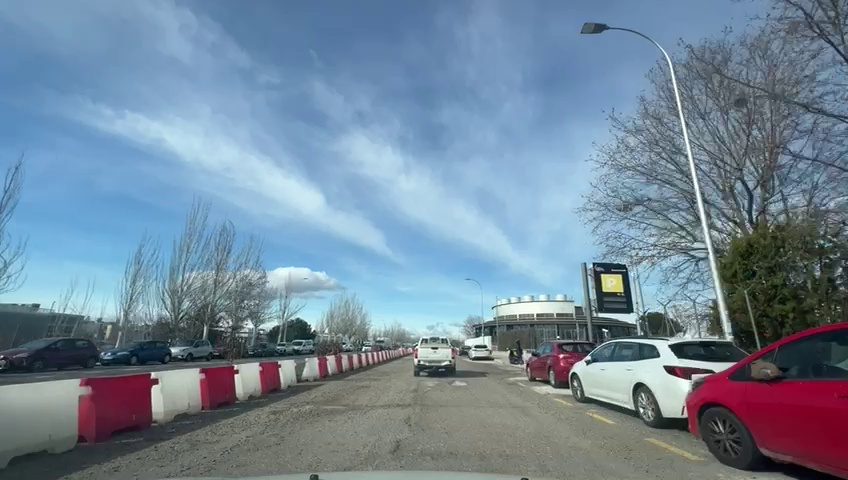
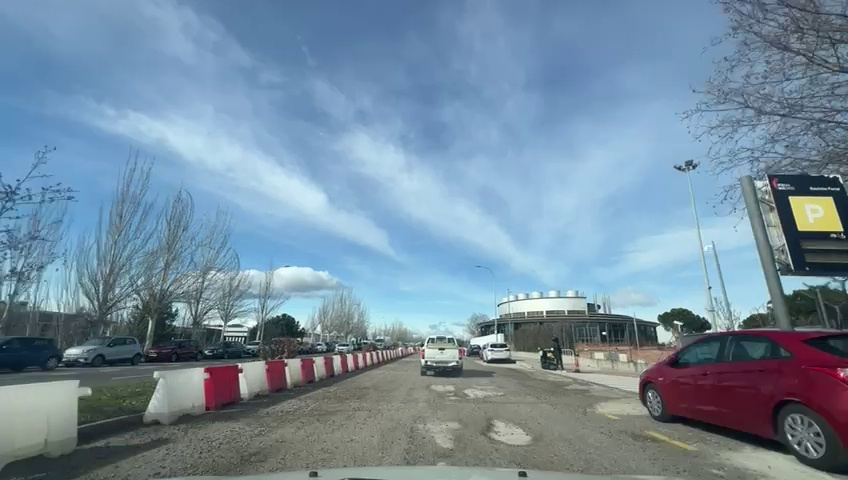
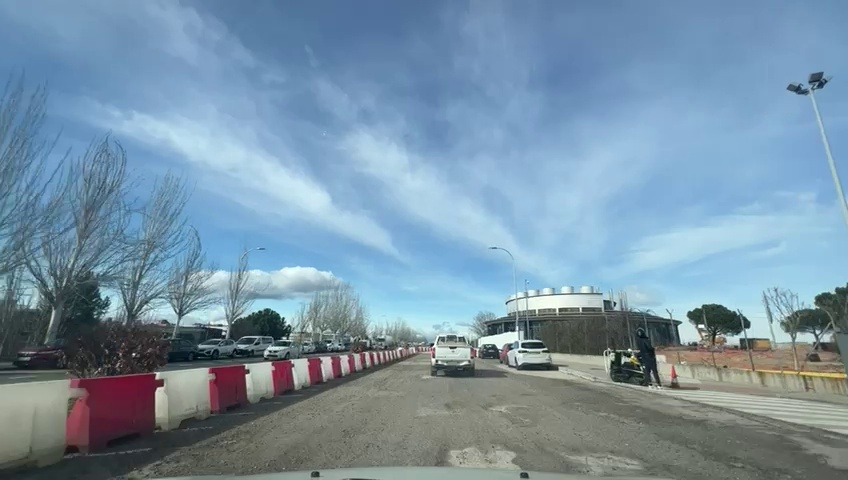
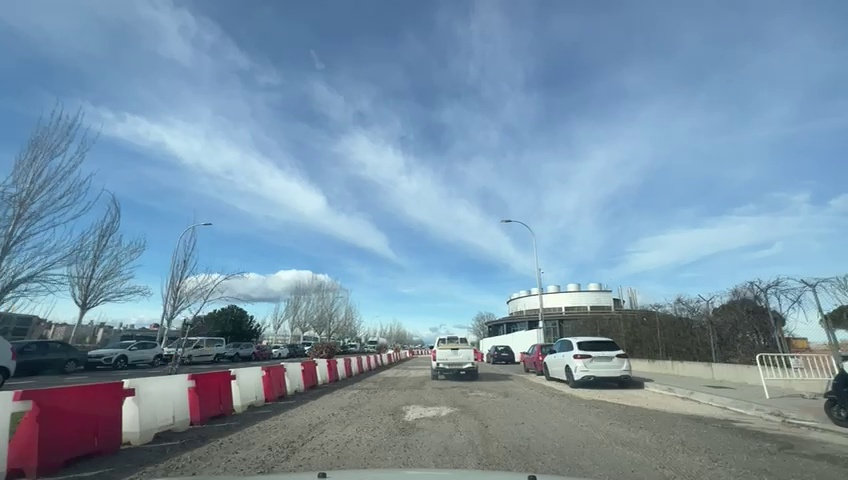
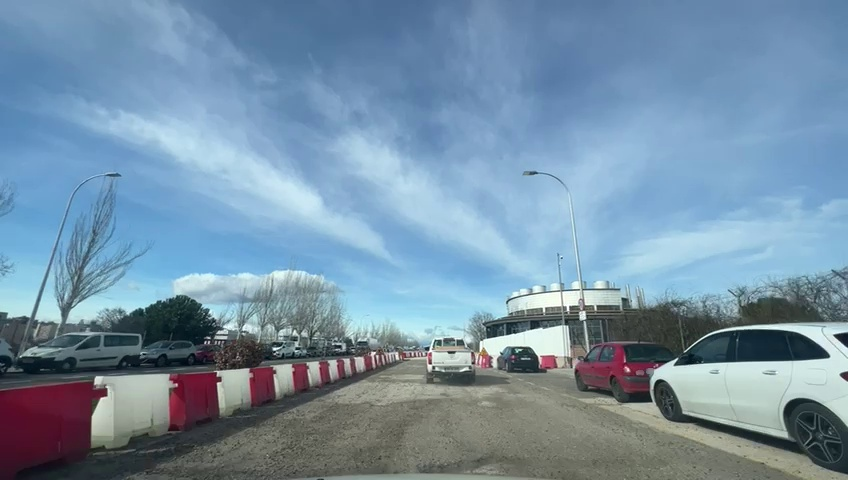
Situation: Construction site
Question: Are construction-related signs, cones, temporary signals, or closed lanes visible in the scene?
Answer: Yes
Reasoning: red and white movable plastic barriers are visible on the left which are separating the lane from the opposite lane. On the right, there is a white metal fence which is quite typical for construction sites.

Situation: Construction site
Question: Are temporary yellow lane markings visible?
Answer: No
Reasoning: no lane lines are visible at all

Situation: Construction site
Question: Are road workers visible on or near the roadway?
Answer: No
Reasoning: the only visible person is a motor cyclist dressed in black with a black helmet.

Situation: Construction site
Question: Is the ego lane narrowed or laterally shifted due to construction elements?
Answer: No
Reasoning: the ego lane does not look narrow and no lateral shifting is evident

Situation: Construction site
Question: Is construction machinery or heavy equipment present near or within the roadway?
Answer: No
Reasoning: No construction related heavy equipment is evident

Situation: Construction site
Question: Is a temporary reduced speed limit sign visible in the scene?
Answer: No
Reasoning: no temporary reduced speed limit sign is visible but in the last frame a triangular yellow construction-related is visible